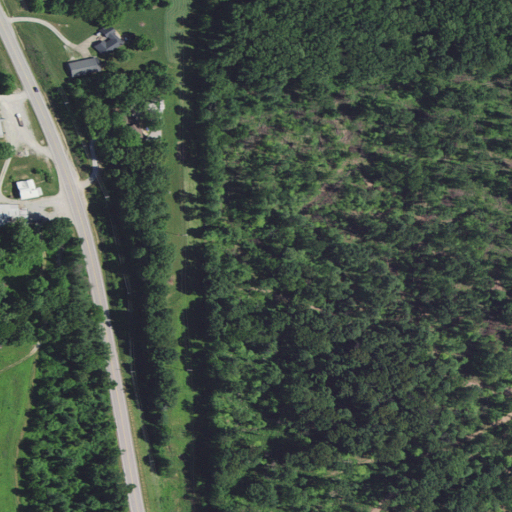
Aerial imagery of ridge(s) in Indiana named Briar Ridge containing deciduous forest, low intensity development, open development, mixed forest, pasture, medium intensity development, and shrub